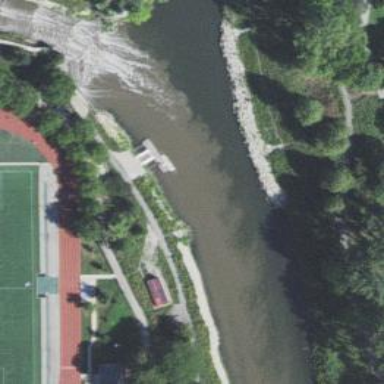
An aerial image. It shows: Portage area along waterway.